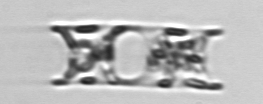
Label: Eucampia